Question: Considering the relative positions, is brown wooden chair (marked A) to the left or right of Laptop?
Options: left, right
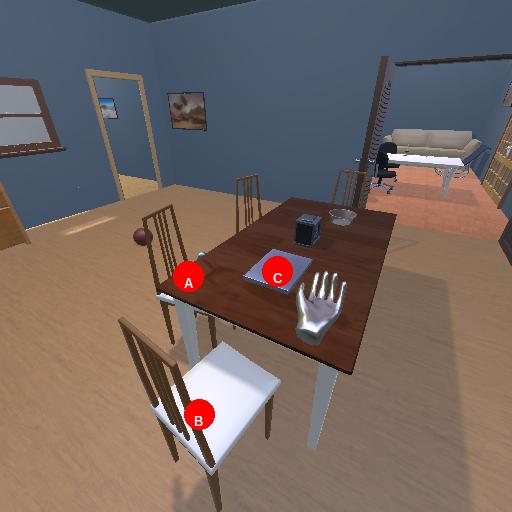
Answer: left